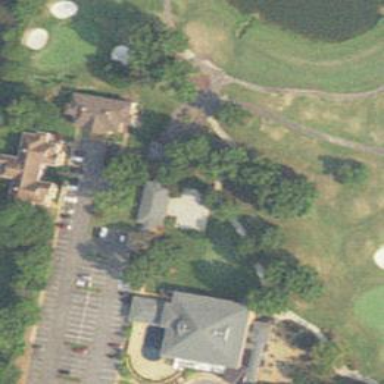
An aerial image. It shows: Path designated for golf carts.